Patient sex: M
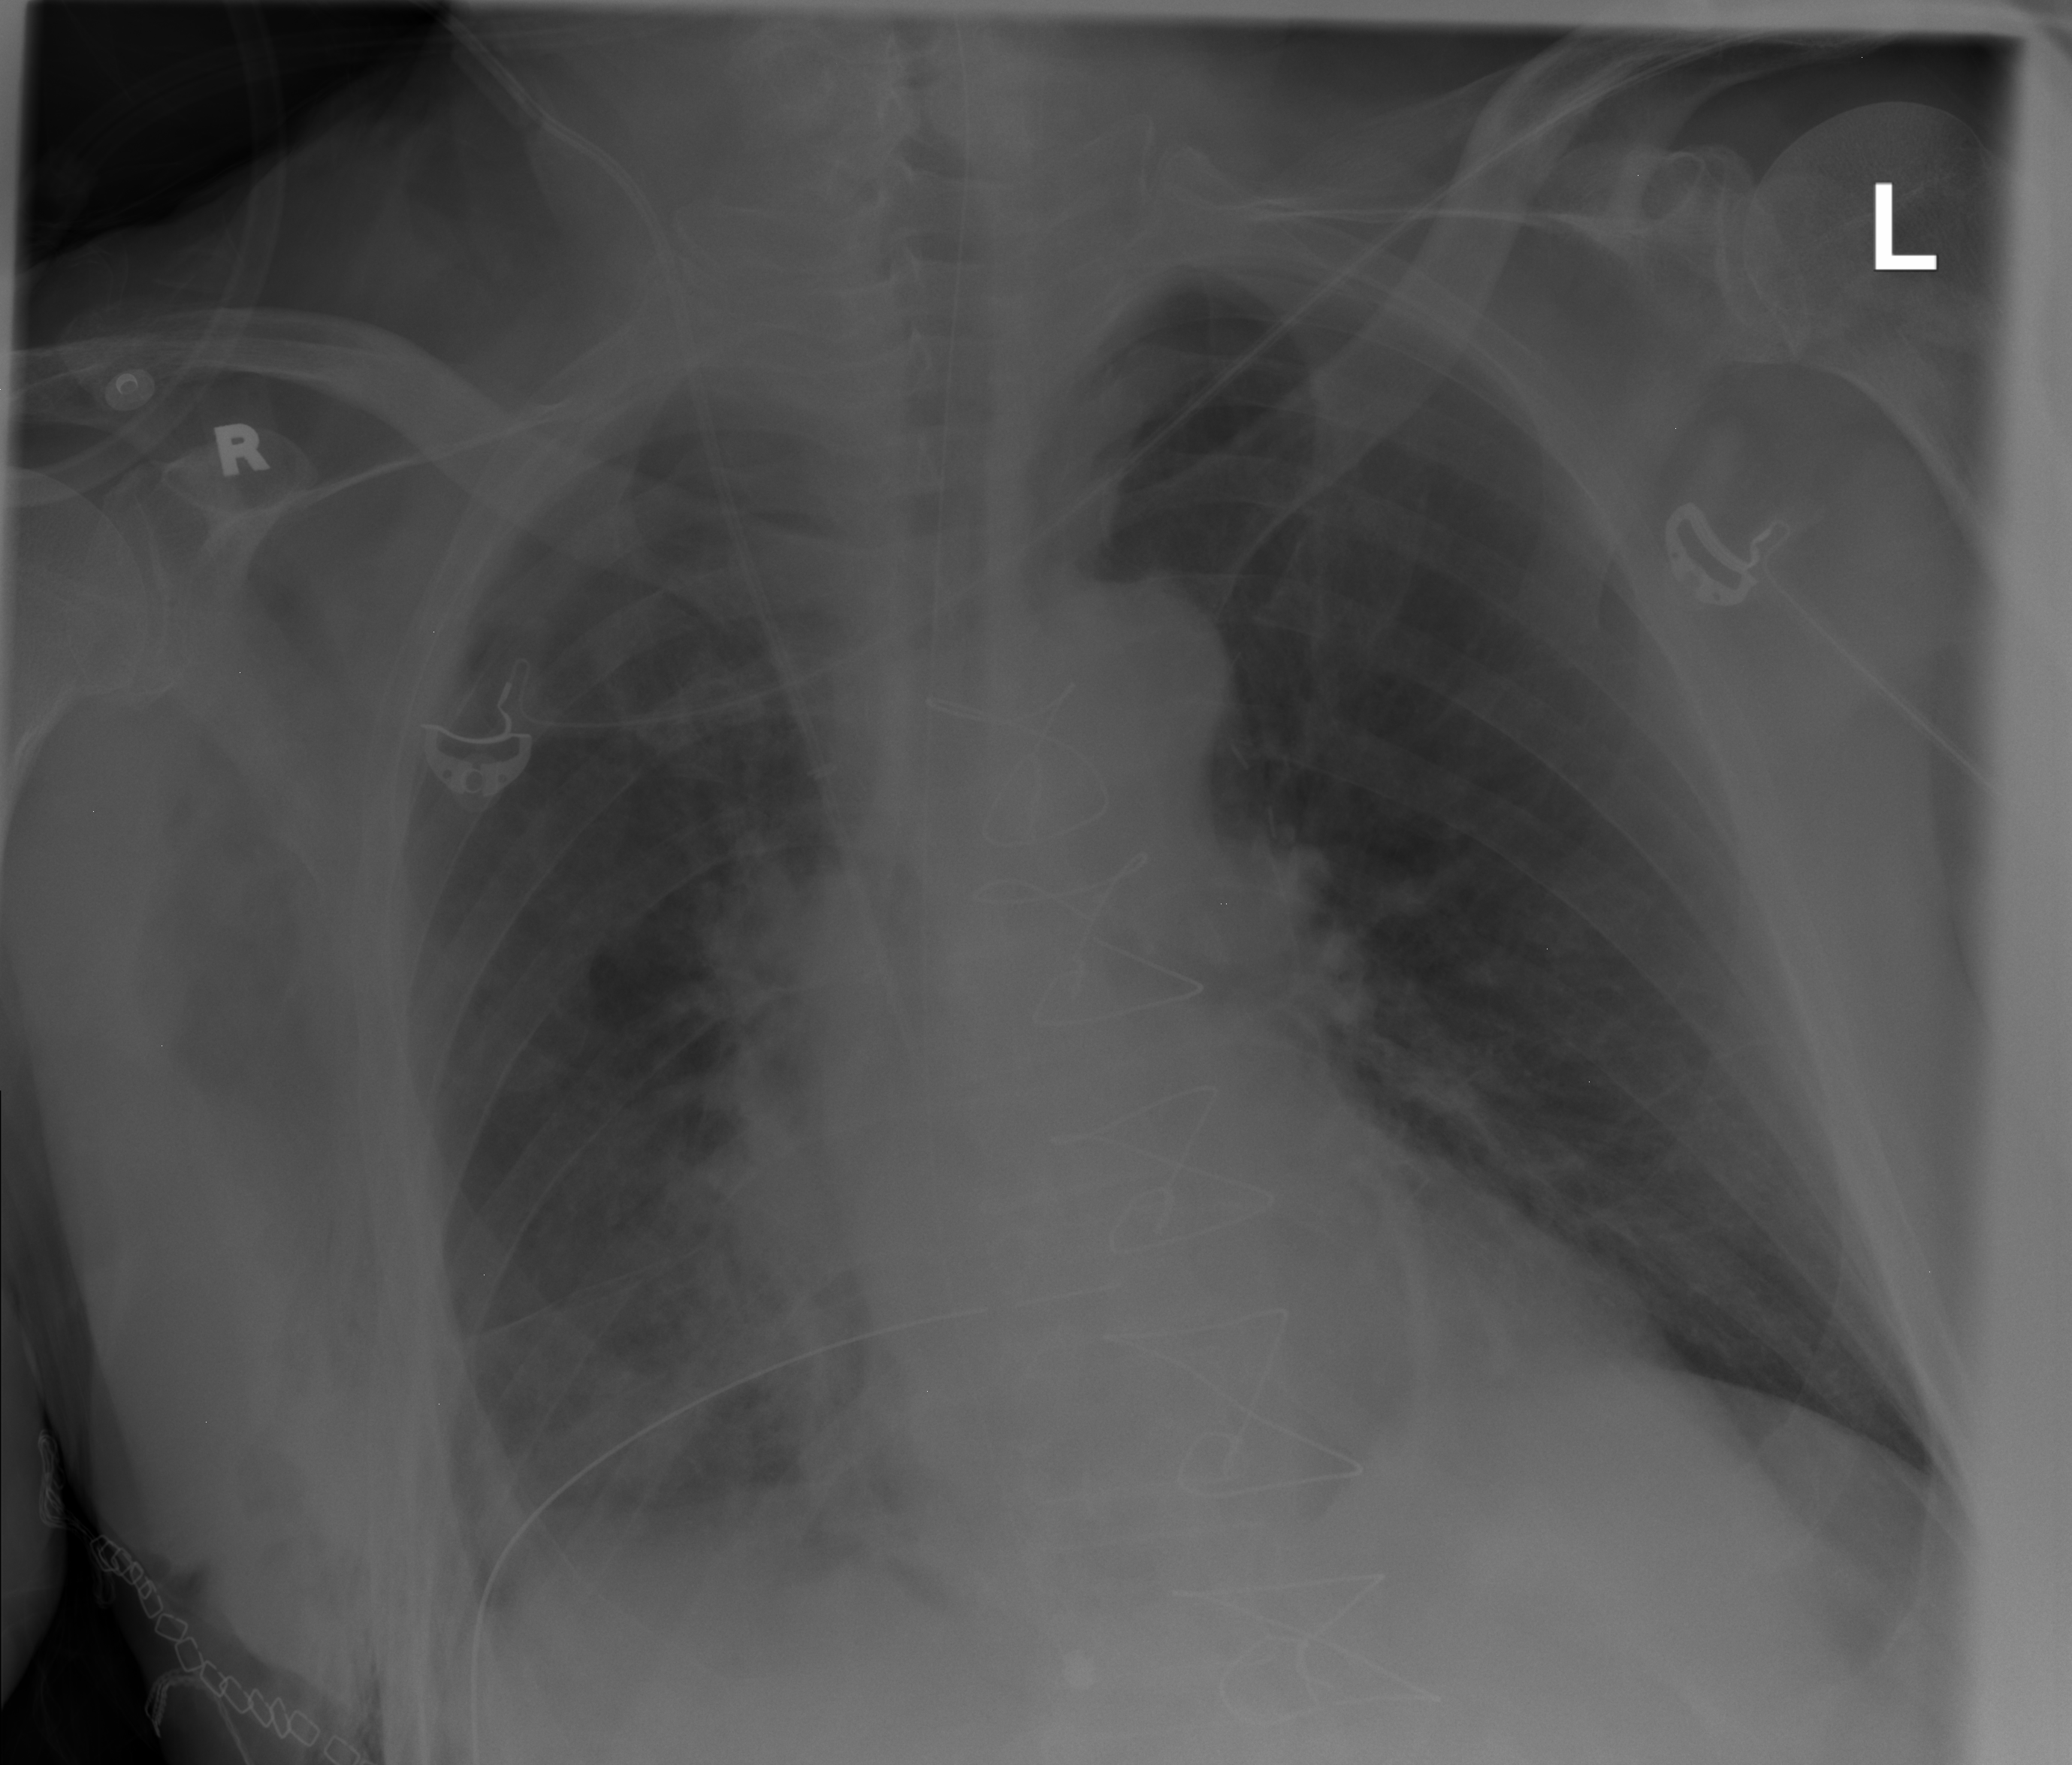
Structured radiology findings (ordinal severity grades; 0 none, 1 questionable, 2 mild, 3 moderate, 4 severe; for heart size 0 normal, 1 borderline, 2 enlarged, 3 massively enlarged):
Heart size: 0
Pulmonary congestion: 0
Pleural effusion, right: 2
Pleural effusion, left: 0
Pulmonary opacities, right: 2
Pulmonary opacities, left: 0
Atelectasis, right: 2
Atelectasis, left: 0